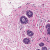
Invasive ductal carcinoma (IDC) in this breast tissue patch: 0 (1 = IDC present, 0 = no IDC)